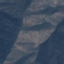
Land use / land cover: HerbaceousVegetation